Question: I am trying to calculate the size of image in K bytes based on the image width and height in pixel and the bit depth and check it with its size.
I have applied 2 formulas:
1. (width * height * bit depth ) / (8 * 1024 )
2. (width * height * 8 ) / 1024
but every time I got a size result different from the on showed in the image properties window.
For example:

When applying the formulas I got a size different and way bigger than 467 Kb.
I am wondering if I am using the wrong formula.
How can I get the same image size based on width, height and bit depth?
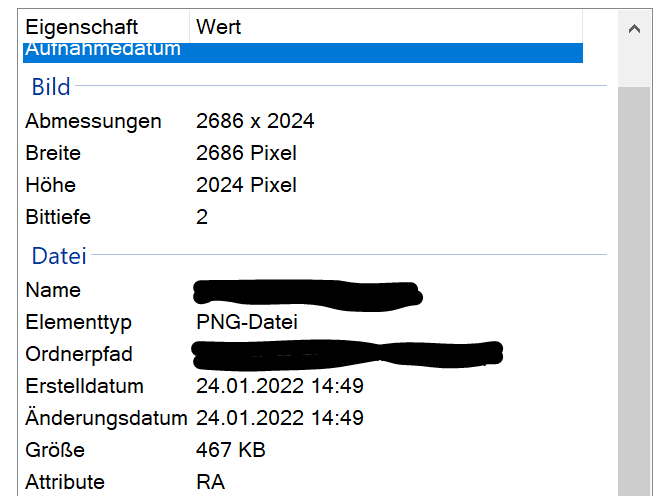
Answer: You gotta follow these steps:
1. Multiply height and width (this will help you to know the total number of pixel)
2. Multiply the result by bit depth (this will help you to get the total number of bits data)
3. Divide the result by 8 (then you'll have the file size in bytes)
4. Divide the result of bytes by 1024 (then you'll have the file size in kilobytes)
So your example will be:
1. (Height * width) = result1
2. result1 * bit depth = result2
3. result2 / 8 = result3
4. result3 / 1024 = finalresult
Finally we must have:
'''
(Height * width * bit depth) / (8 * 1024)
'''
If the bit depth is 8, you'll have:
'''
(Height * width * 8) / (8 * 1024) = (Height * width)/1024
'''